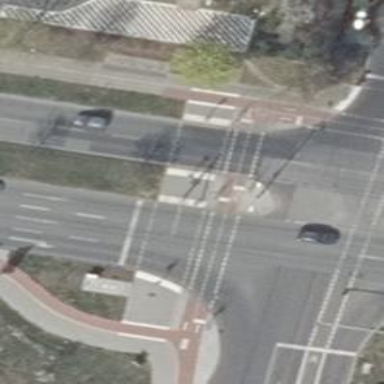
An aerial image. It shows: Road crossing with traffic signals.